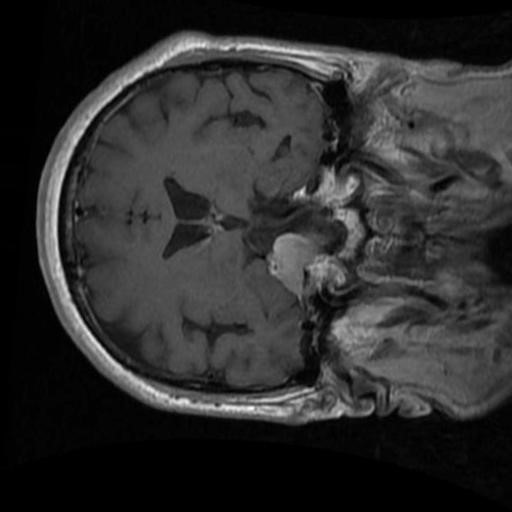
Label: brain_menin